Question:
I have a grid with paging toolbar at the bottom and a 'Load' button at the top which can be used to load records in the grid.
Thus,
Due to this, when user clicks any of these icons, then, though the records are not loaded but internally the values of 'page' and 'start' are set as NaN and if then user clicks at 'Load' button then these NaN values get passed to the server which is not what is expected.
That is, ideally, it should pass page=0&start=0 where as it passes page=NaN&start=NaN. The server doesn't recognize these values and throws error.
One quick fix for this is the modification of the code at the server side, but currently that is beyond the scope of our team work and thus I was wondering that how could following be acheived:
Or,
I tried accessing these parameters in beforeload event of the grid store, but there I could find the properties like - startParam or pageParam - displaying the name of parameter, but couldn't locate any method of accessing/modifying there values.
Does anyone have an idea on this?
Thanks in advance.
PS: ExtJS Version used is 4.
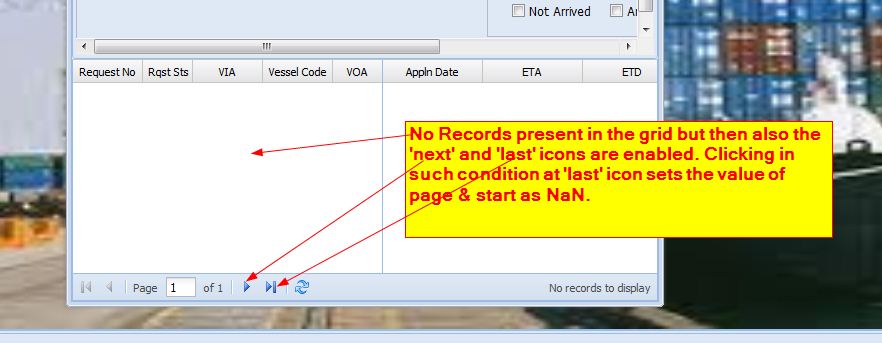
Answer: One possible solution could be using
'''
store.loadPage(1);
'''
instead of 'store.load();'.
The second possible solution is to make toolbar initialy disabled and enable it when data is loaded:
'''
var grid = Ext.create('Ext.grid.Panel', {
// ...
store: store,
dockedItems: [{
xtype: 'pagingtoolbar',
store: store,
dock: 'bottom',
disabled: true
}]
});
store.on('load', function(){
grid.down('pagingtoolbar').enable();
});
'''